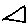
Label: triangle